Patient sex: M
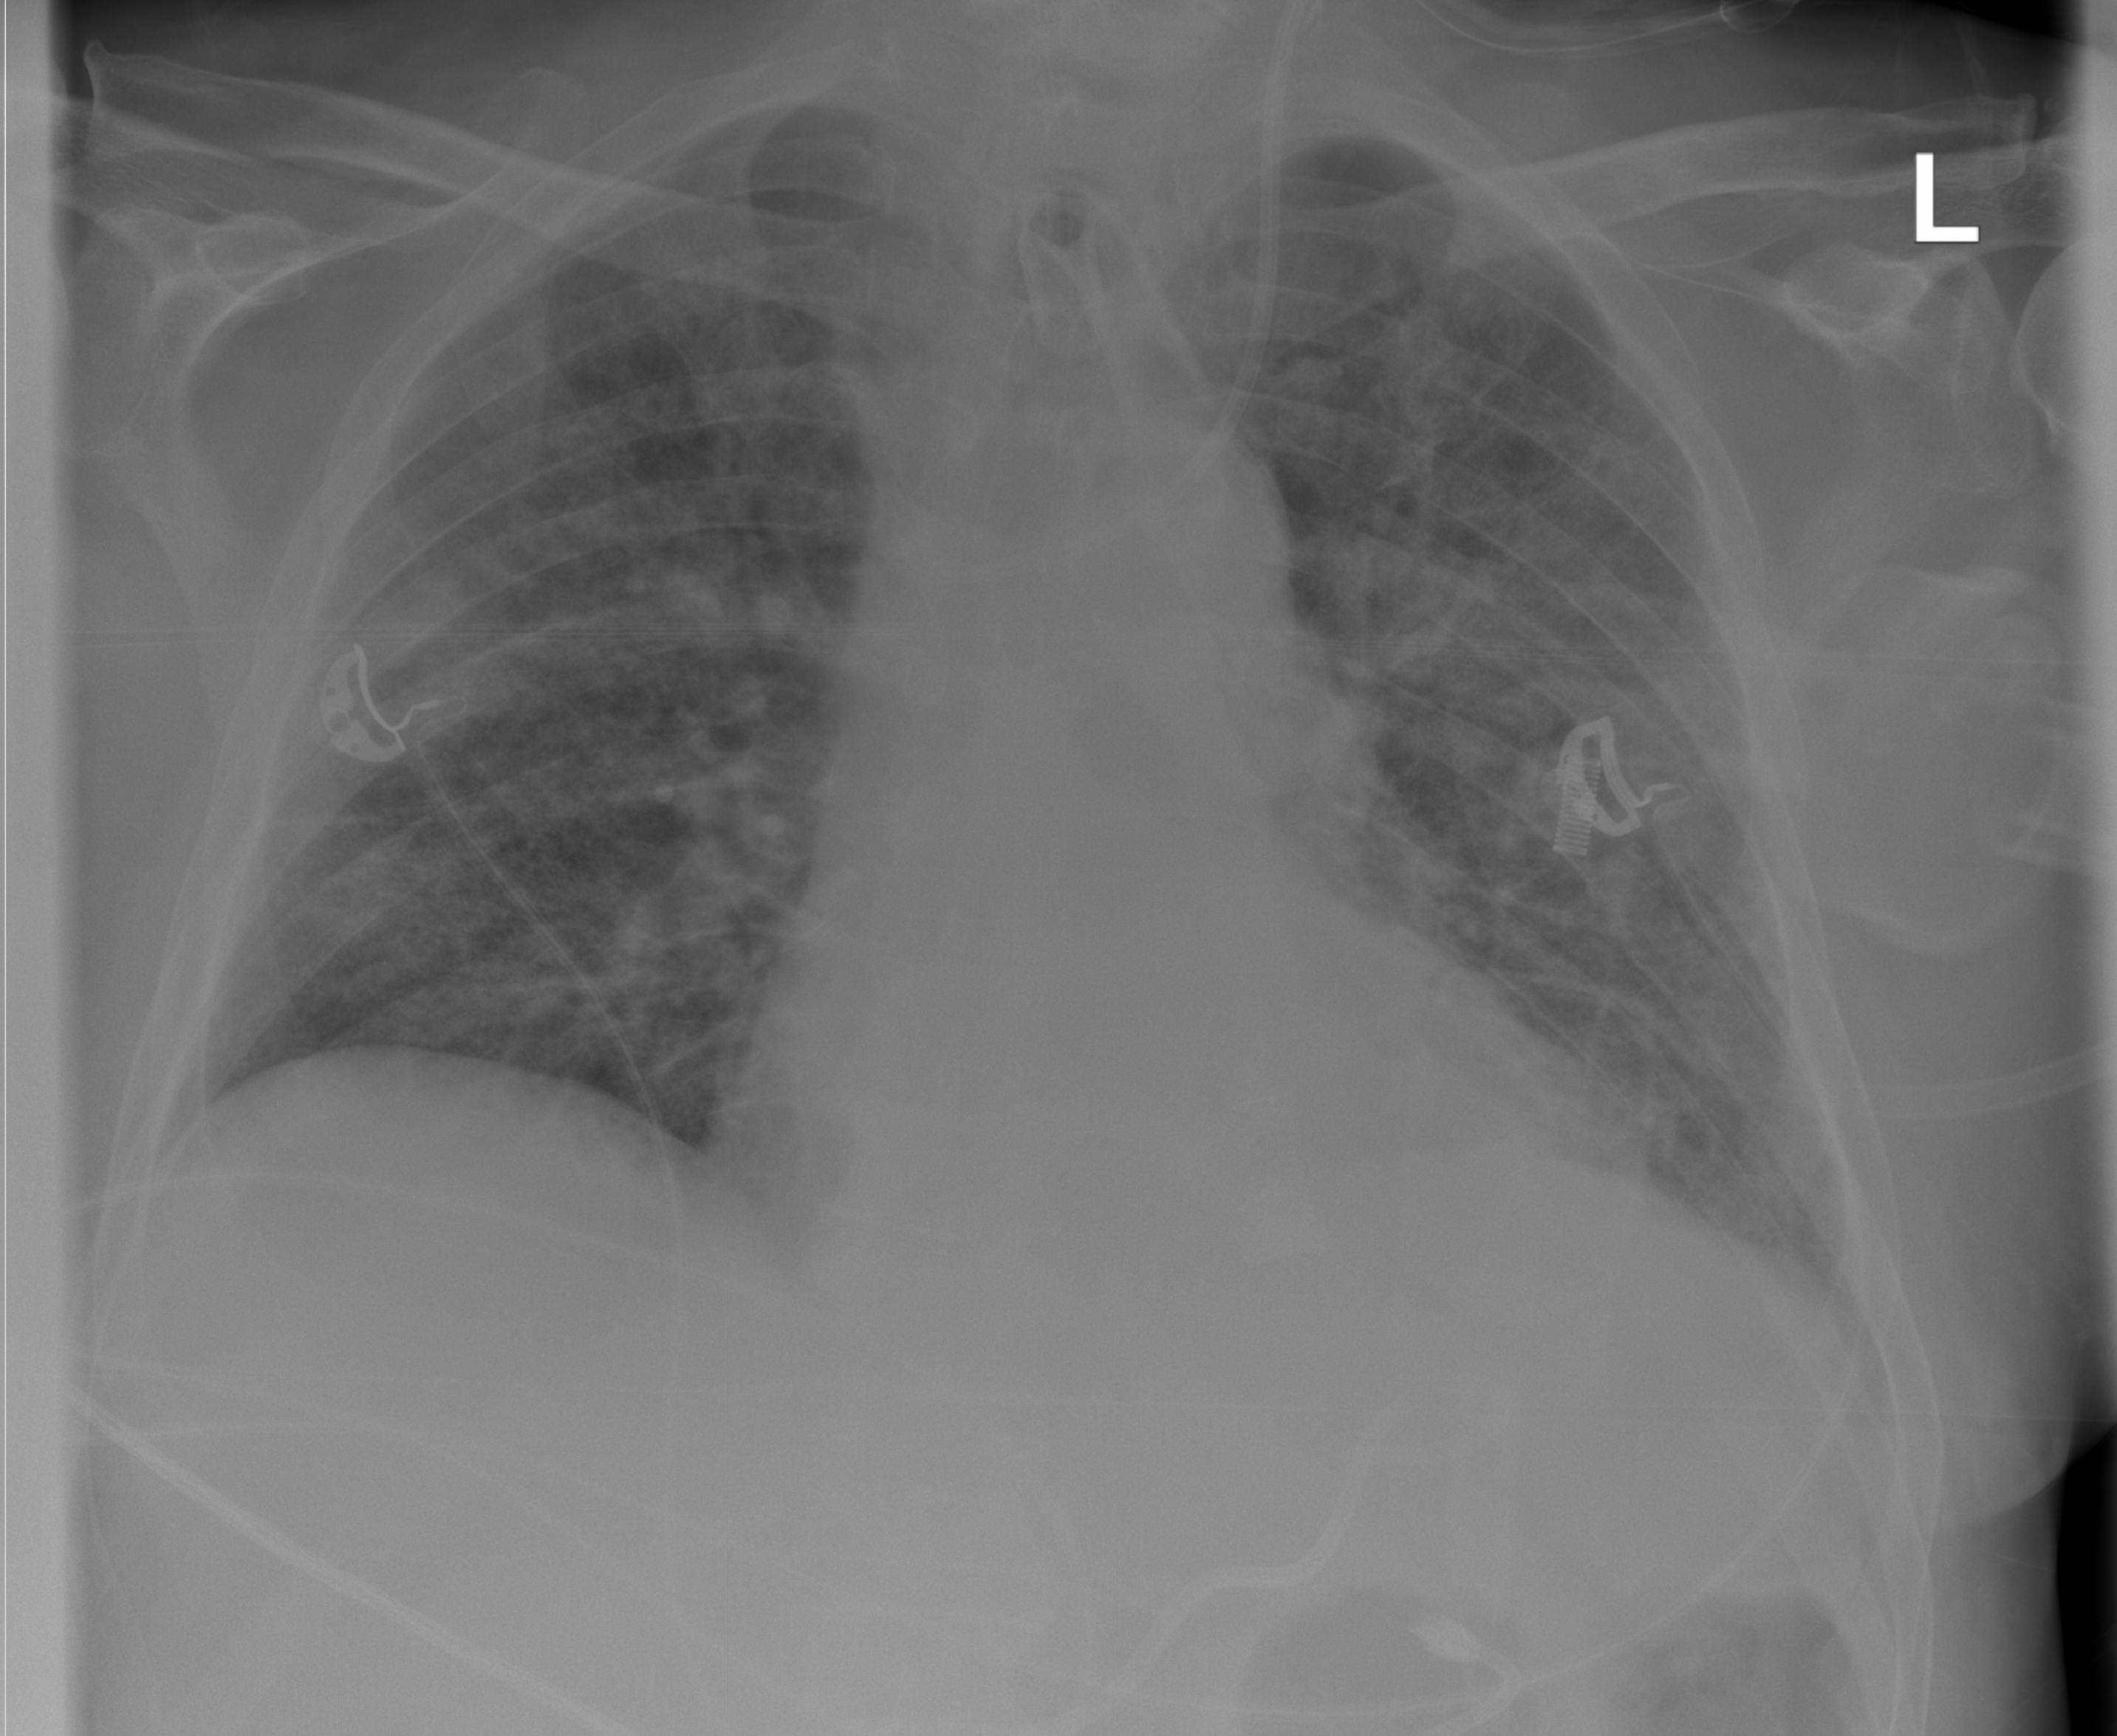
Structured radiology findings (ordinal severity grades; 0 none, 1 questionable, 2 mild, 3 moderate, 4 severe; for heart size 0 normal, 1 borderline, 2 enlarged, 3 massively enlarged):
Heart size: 2
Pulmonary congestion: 2
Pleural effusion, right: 0
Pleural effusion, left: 1
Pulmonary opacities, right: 2
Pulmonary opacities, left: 2
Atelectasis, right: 0
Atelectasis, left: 2